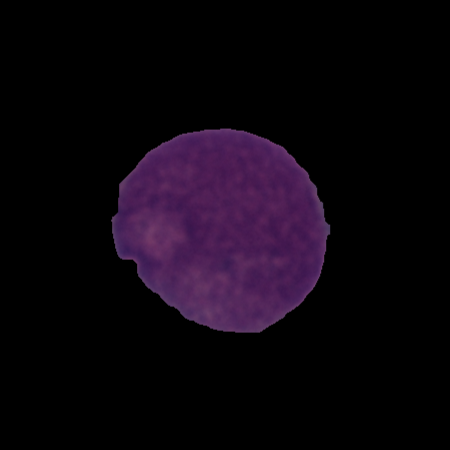
Label: cancer